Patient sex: M
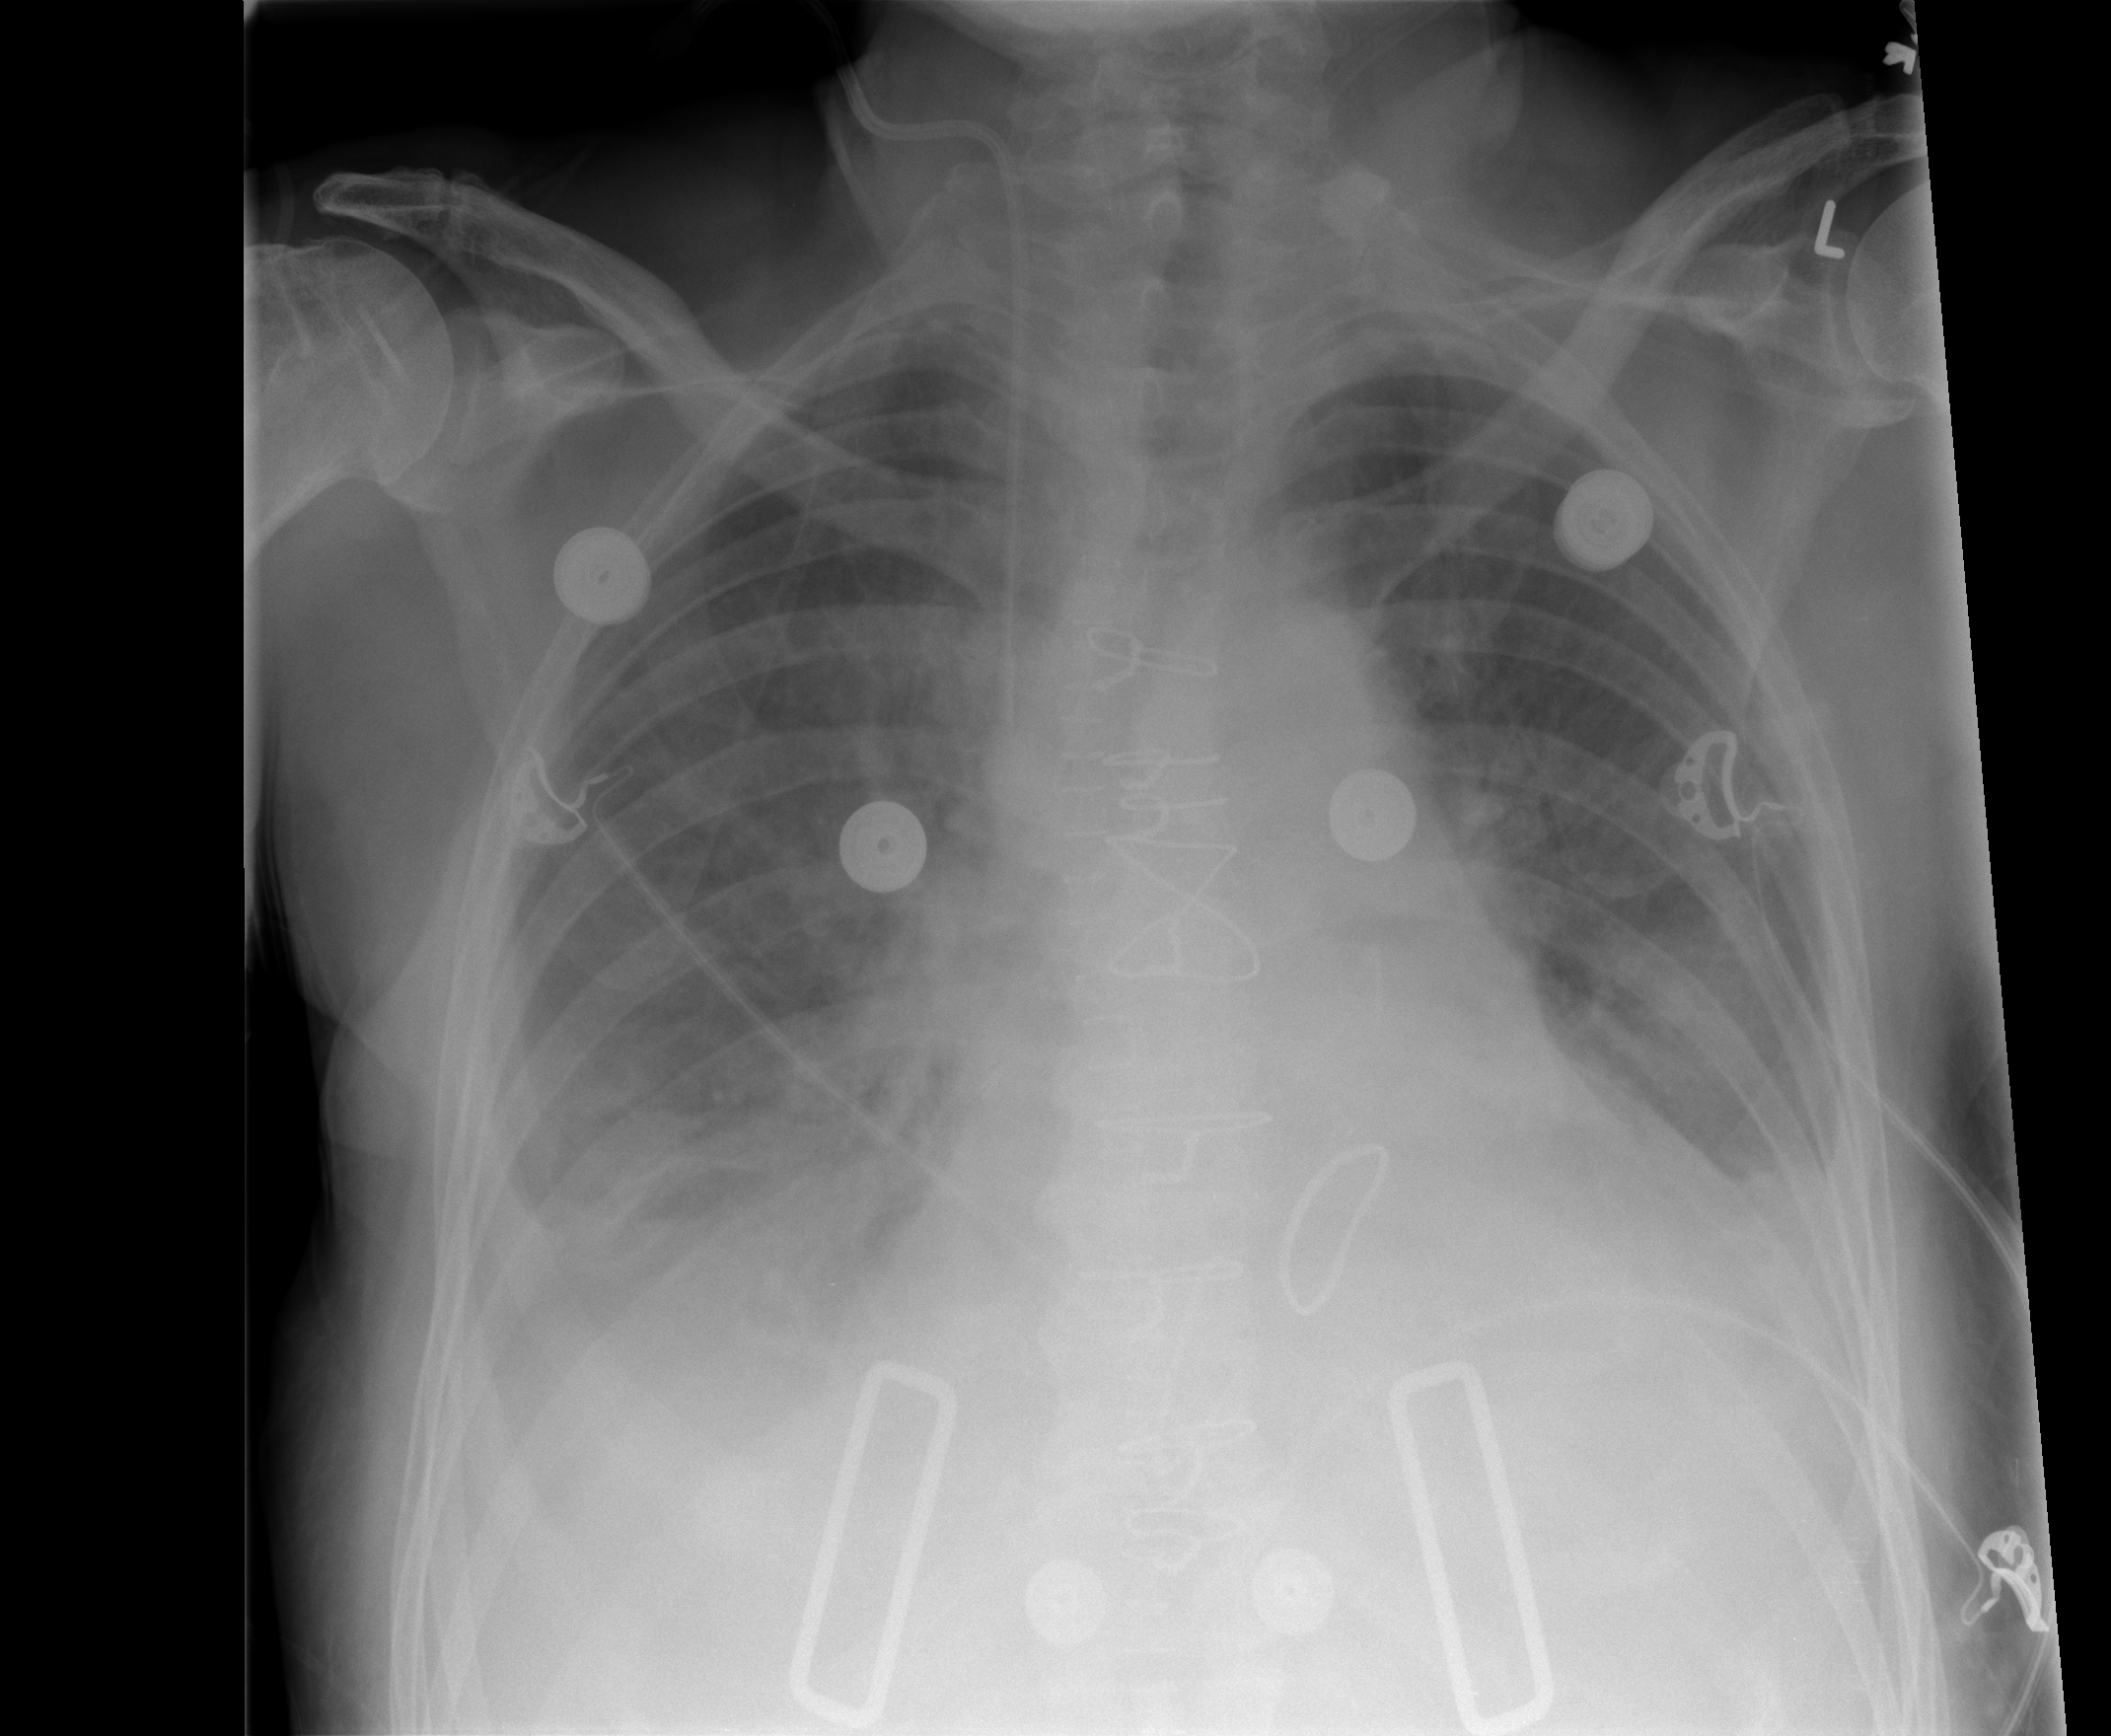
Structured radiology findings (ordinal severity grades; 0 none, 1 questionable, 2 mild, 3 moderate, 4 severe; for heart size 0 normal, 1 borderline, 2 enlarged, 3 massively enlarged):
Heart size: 0
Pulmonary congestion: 1
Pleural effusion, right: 2
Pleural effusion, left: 2
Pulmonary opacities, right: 1
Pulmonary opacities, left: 0
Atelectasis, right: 2
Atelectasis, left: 2